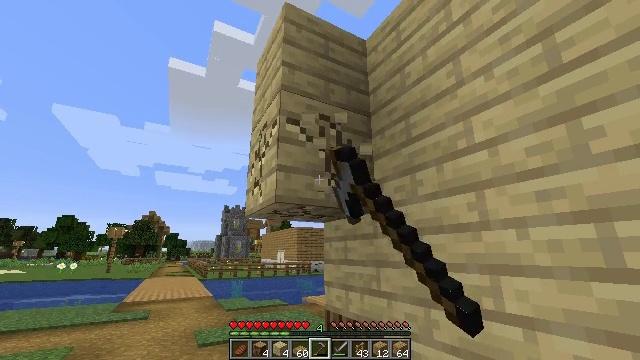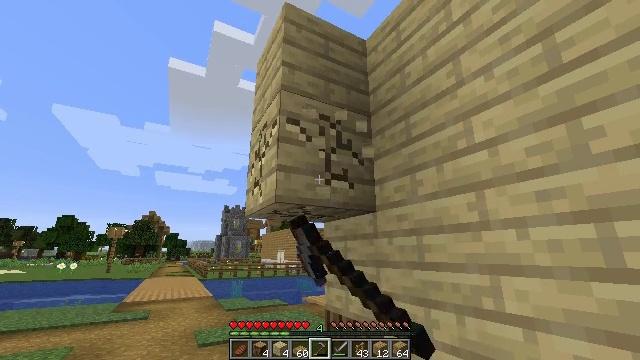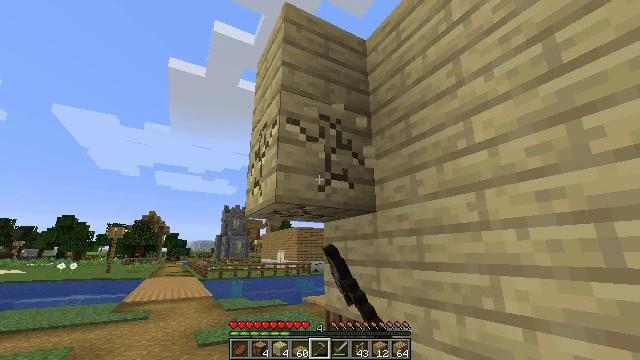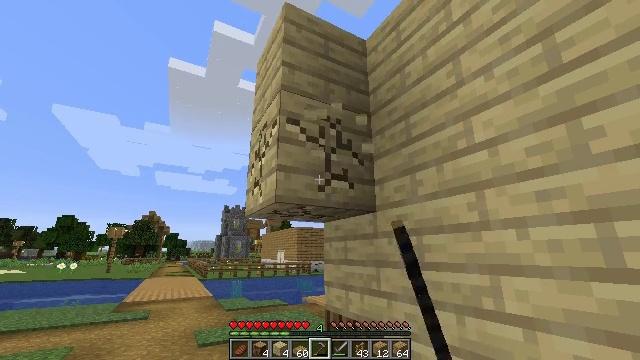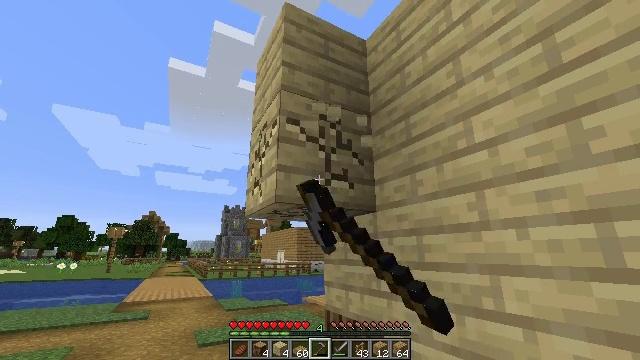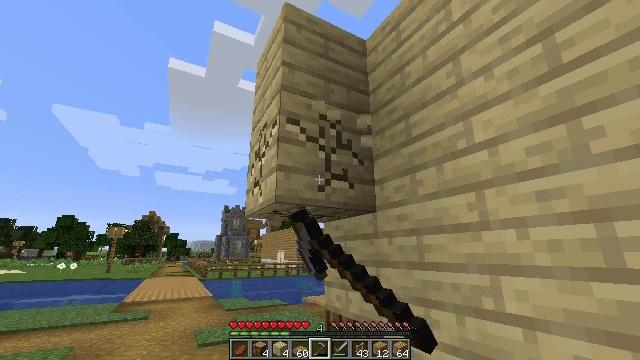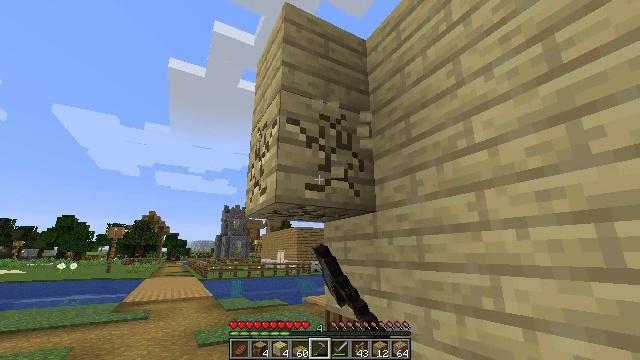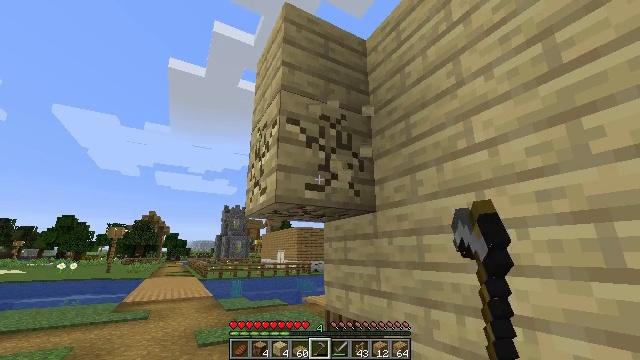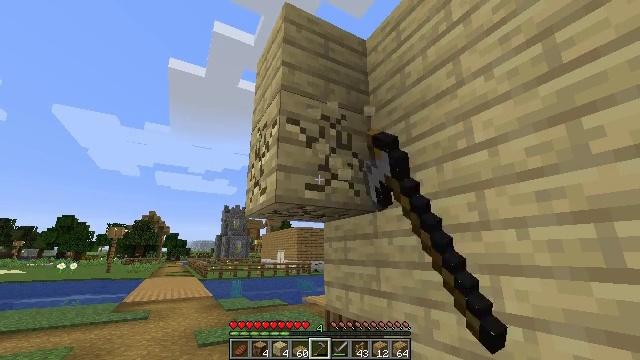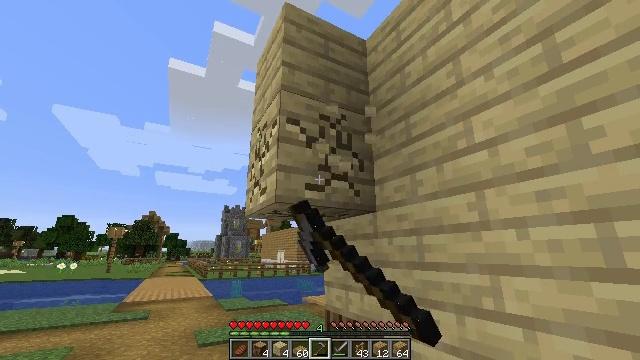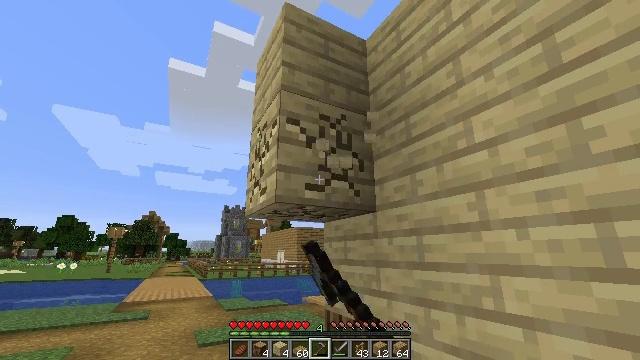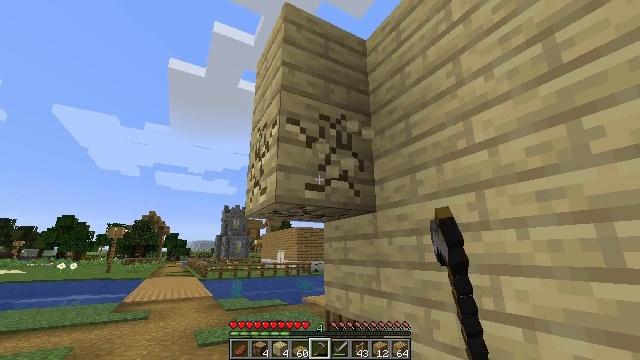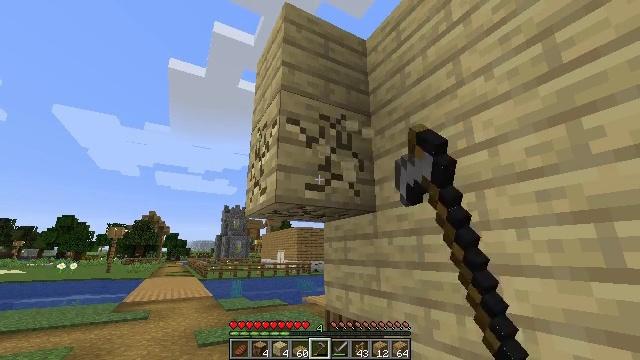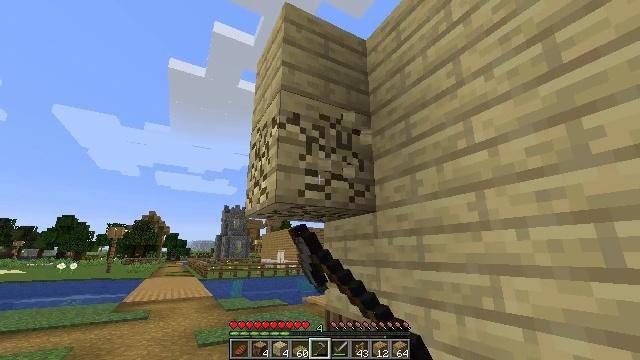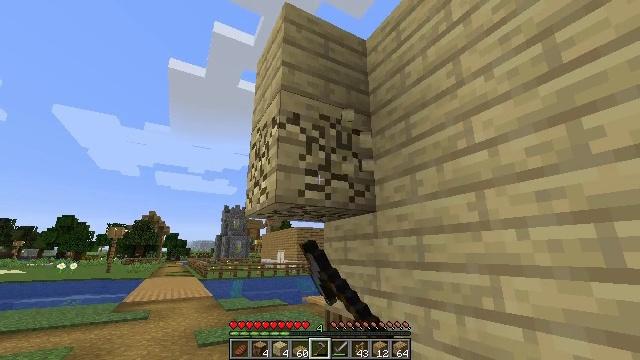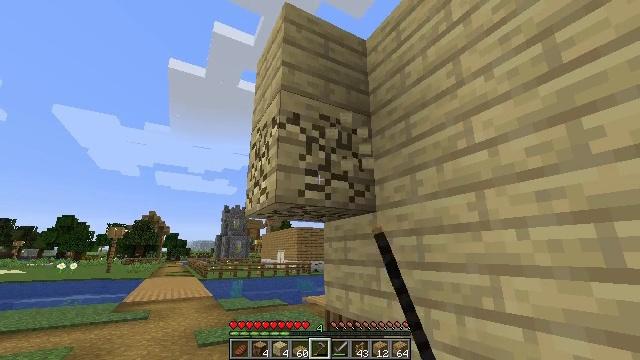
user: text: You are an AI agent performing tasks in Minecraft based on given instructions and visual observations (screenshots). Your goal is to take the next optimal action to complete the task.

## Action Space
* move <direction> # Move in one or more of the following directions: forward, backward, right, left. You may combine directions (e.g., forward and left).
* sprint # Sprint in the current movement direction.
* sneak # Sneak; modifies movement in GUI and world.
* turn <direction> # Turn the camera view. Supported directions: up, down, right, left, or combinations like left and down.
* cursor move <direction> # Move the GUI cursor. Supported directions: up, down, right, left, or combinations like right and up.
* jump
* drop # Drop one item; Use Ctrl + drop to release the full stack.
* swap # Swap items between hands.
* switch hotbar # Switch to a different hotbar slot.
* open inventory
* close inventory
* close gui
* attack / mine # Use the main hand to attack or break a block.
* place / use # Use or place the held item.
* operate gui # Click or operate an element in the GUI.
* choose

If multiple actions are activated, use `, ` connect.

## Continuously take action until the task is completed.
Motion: motion action
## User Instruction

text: Collect birch planks from structures.
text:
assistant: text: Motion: attack / mine
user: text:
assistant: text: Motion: attack / mine
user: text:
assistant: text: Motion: attack / mine
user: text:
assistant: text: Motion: attack / mine
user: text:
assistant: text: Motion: attack / mine
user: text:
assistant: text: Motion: attack / mine
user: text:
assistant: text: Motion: attack / mine
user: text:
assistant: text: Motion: attack / mine
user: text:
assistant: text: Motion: attack / mine
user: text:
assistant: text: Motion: attack / mine
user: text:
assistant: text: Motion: attack / mine
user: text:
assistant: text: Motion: attack / mine
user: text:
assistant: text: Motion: attack / mine
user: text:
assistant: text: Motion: attack / mine
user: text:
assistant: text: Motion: attack / mine
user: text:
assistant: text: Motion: attack / mine
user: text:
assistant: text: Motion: attack / mine
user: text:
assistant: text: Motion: attack / mine
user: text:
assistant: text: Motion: attack / mine
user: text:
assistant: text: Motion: attack / mine
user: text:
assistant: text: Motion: attack / mine
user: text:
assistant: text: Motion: attack / mine
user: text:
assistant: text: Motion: turn up, attack / mine
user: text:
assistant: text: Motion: turn up, attack / mine
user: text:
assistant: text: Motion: attack / mine
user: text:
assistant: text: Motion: attack / mine
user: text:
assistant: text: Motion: attack / mine
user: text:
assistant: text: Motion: attack / mine
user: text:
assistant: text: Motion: attack / mine
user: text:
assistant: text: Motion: attack / mine